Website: walmart
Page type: billing-address
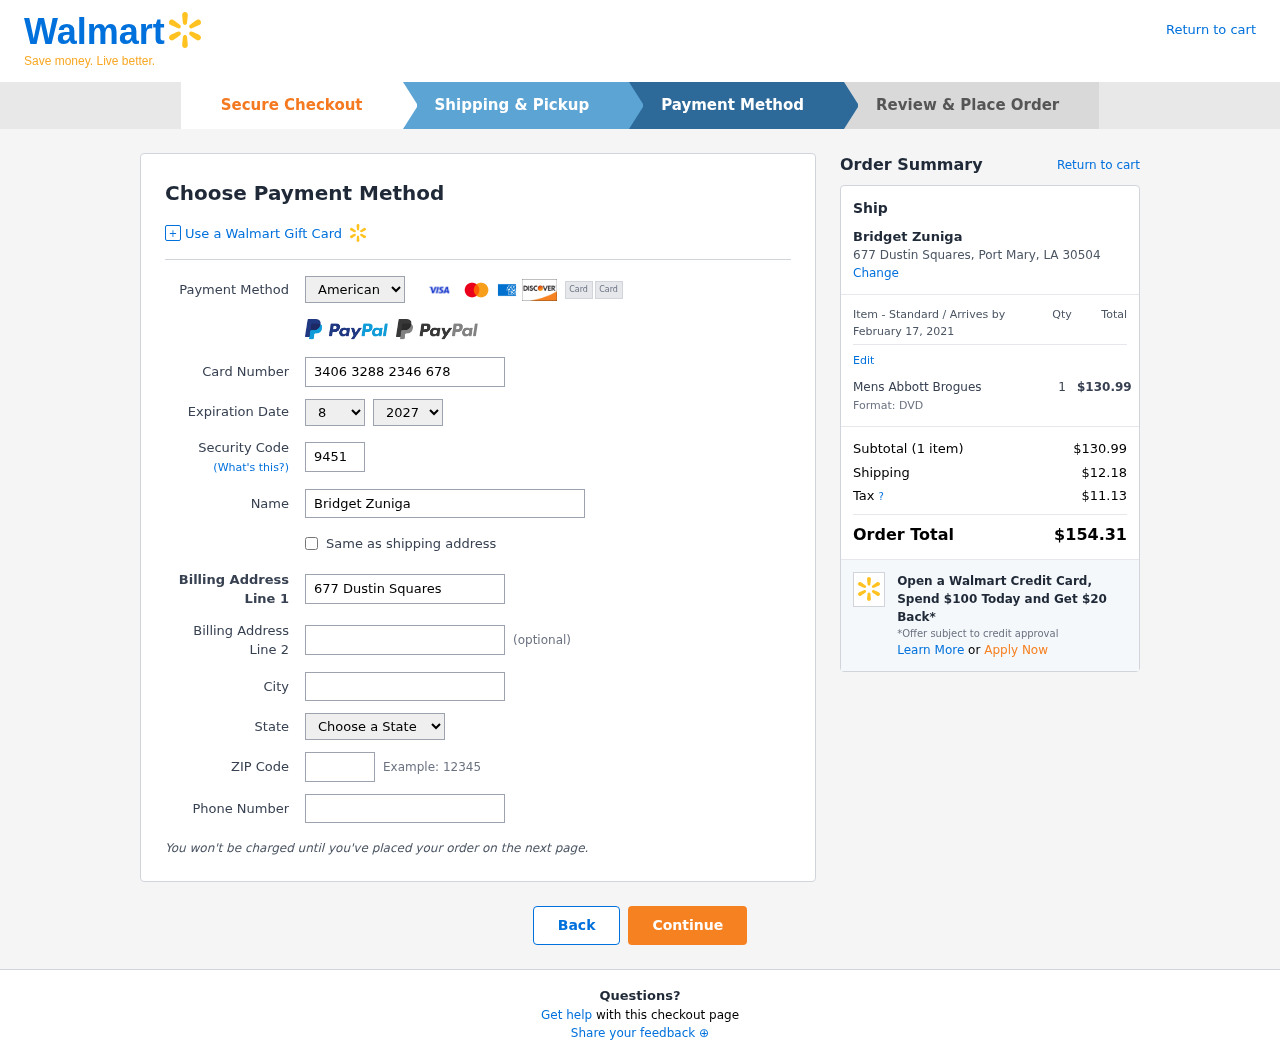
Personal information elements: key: PII_CARD_CVV
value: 9451
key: PII_CARD_EXPIRY_MONTH
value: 08
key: PII_CARD_EXPIRY_YEAR
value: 27
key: PII_CARD_NUMBER
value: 3406 3288 2346 678
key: PII_CARD_TYPE
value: American Express
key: PII_CITY
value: Port Mary
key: PII_CITY_STATE_ZIP
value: Port Mary, LA 30504
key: PII_FULLNAME
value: Bridget Zuniga
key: PII_PHONE
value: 8193763019
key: PII_POSTCODE
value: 30504
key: PII_STATE
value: Louisiana
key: PII_STREET
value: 677 Dustin Squares
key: PII_FULLNAME2
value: Bridget Zuniga
Product elements: key: PRODUCT1_NAME
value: Mens Abbott Brogues
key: PRODUCT1_PRICE
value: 130.99
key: PRODUCT1_QUANTITY
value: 1
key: PRODUCT1_DESC
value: Format: DVD
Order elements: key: ORDER_DELIVERY_DATE
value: February 17, 2021
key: ORDER_NUM_ITEMS
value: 1
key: ORDER_SUBTOTAL
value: $130.99
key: ORDER_SHIPPING_COST
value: $12.18
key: ORDER_TAX
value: $11.13
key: ORDER_TOTAL
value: $154.31